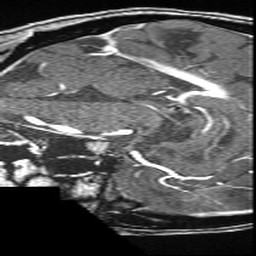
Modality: angio
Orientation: sagittal
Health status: ill
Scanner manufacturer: siemens
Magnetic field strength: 3 T
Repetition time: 0.021 s
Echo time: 0.00343 s